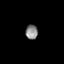
Tissue: prostate
Cell type: B cells
Senescence score: 0.6919
Nuclear area (px): 172
Mean DAPI intensity: 137.576